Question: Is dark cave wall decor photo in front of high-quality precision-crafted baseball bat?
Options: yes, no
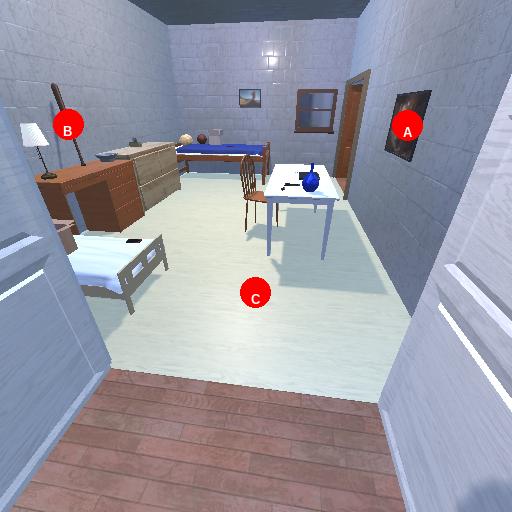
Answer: yes